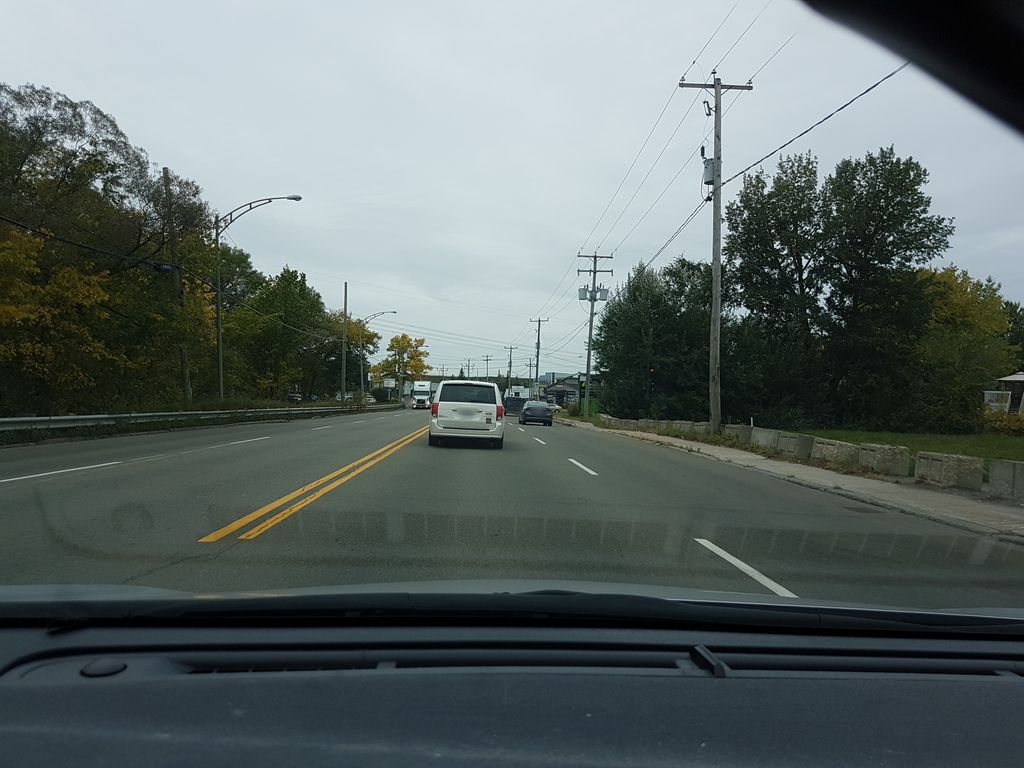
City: quebec_city